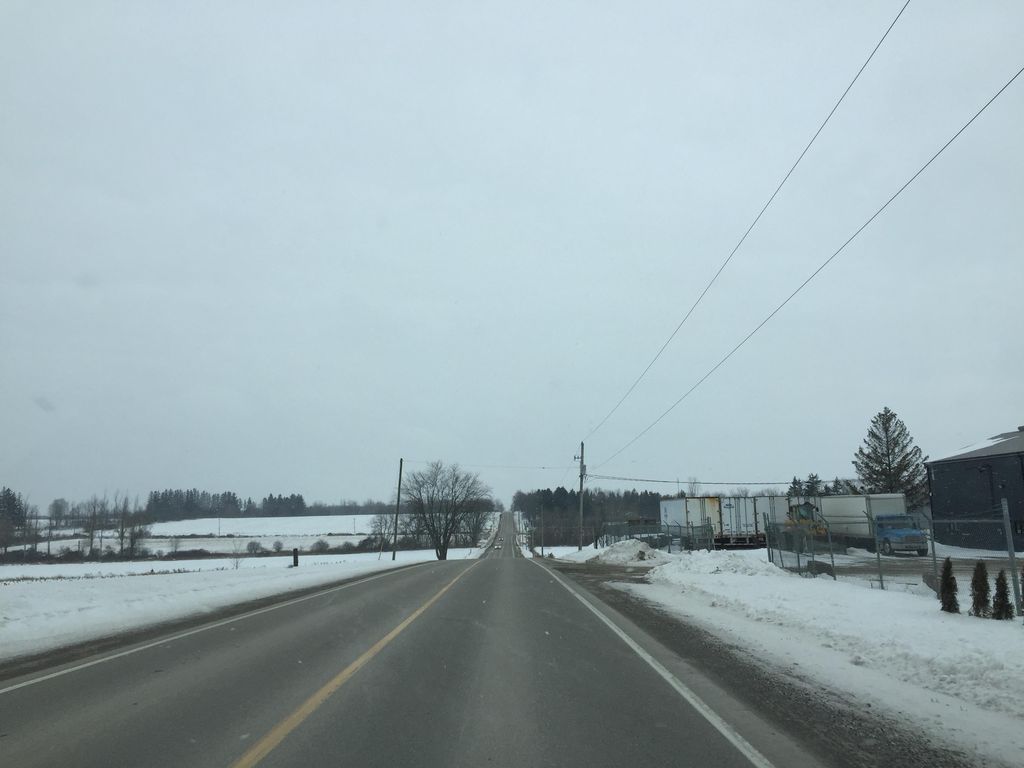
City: kitchener-waterloo